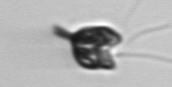
Label: Pyramimonas_longicauda